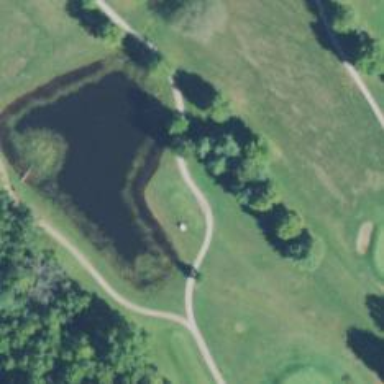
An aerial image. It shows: Golf tee.